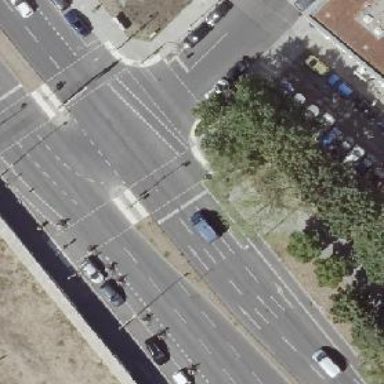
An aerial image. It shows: Secondary road with asphalt surface. It is dual carriageway with kerb separating the cycleway on the right side.